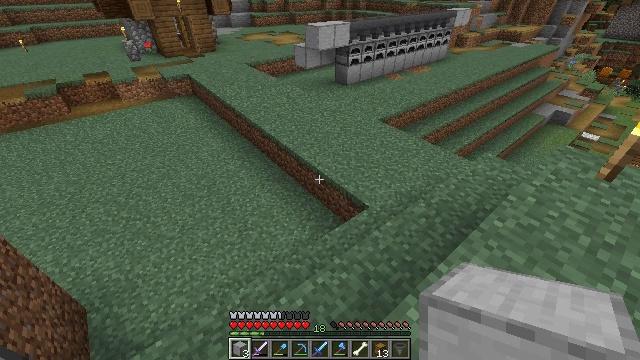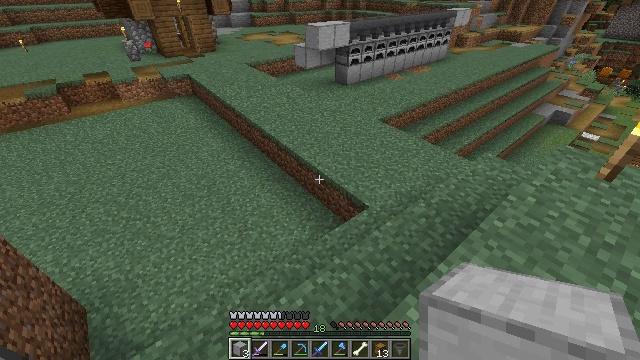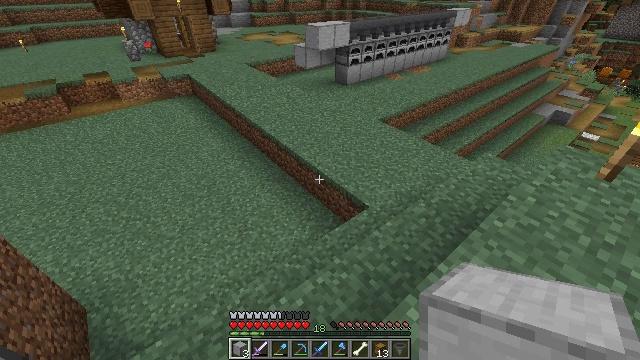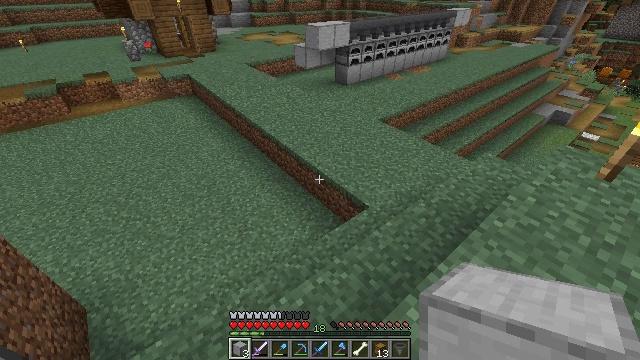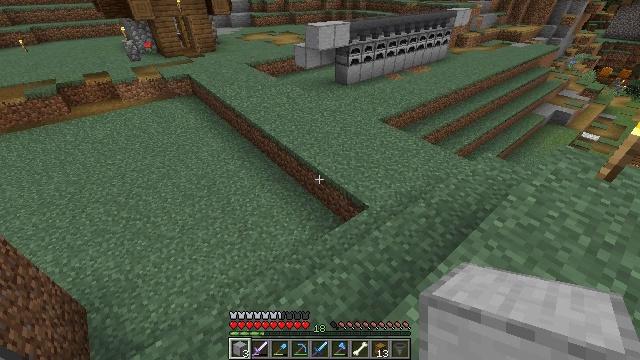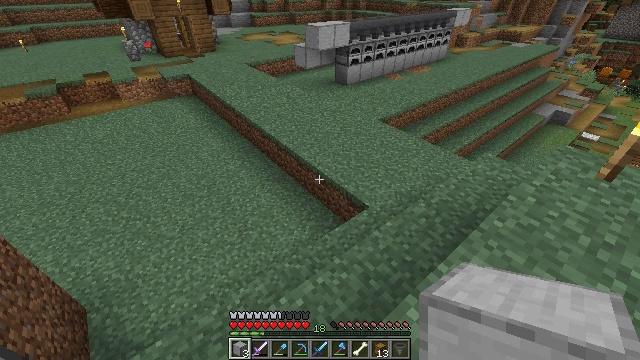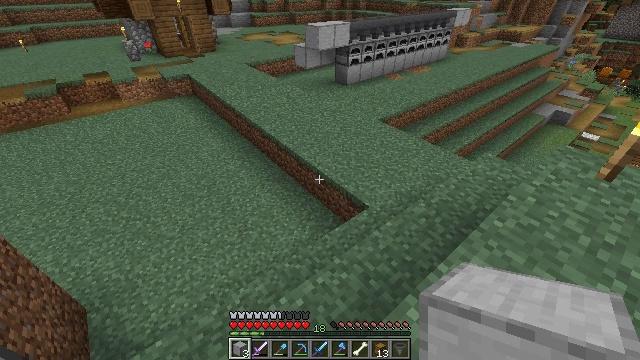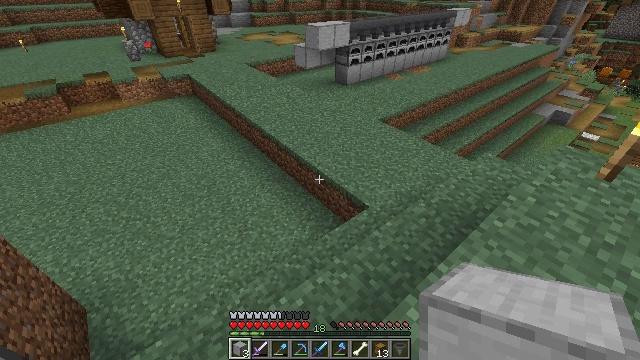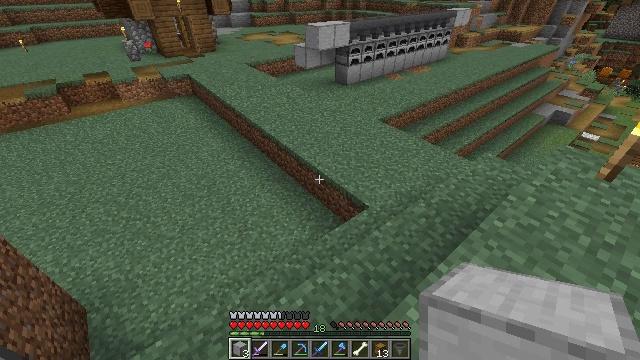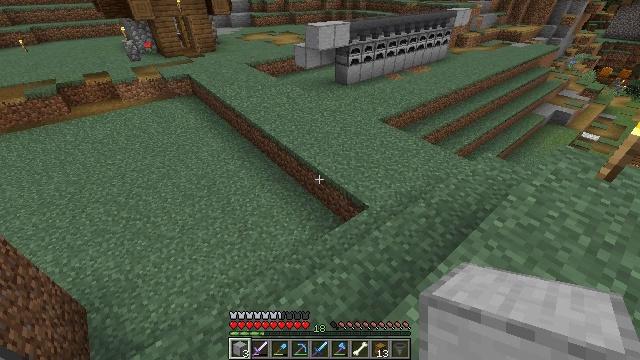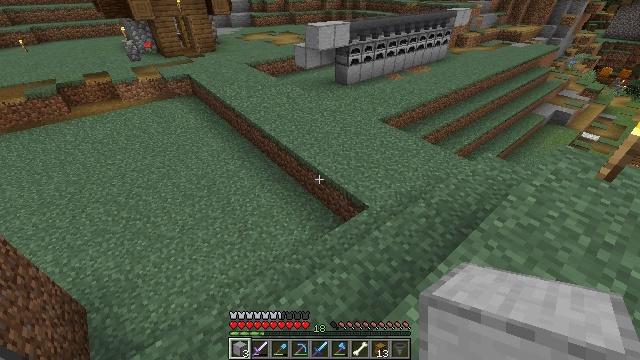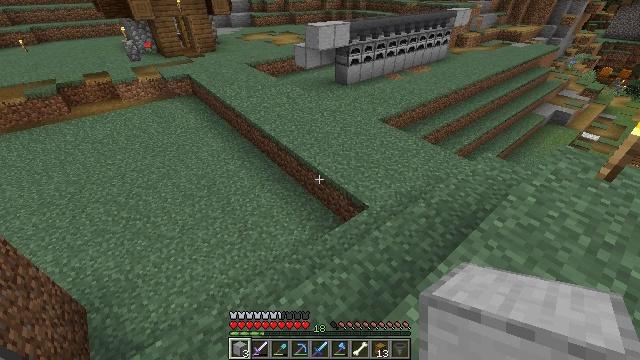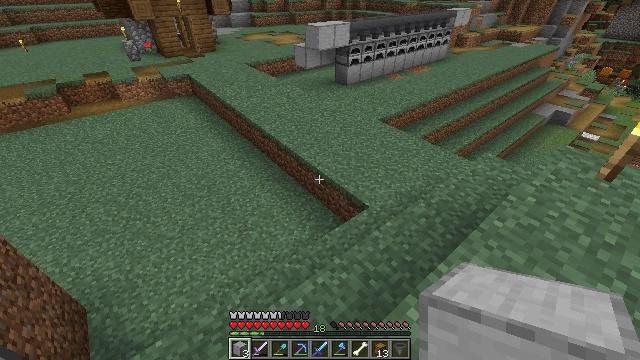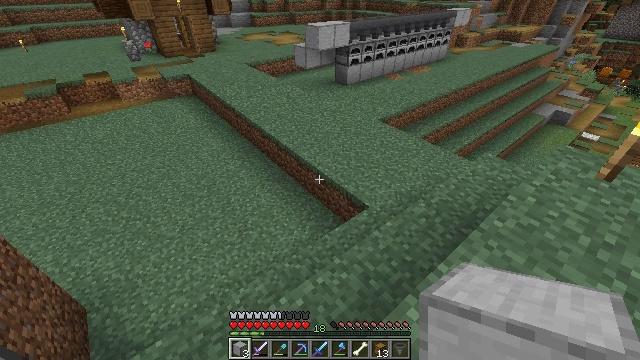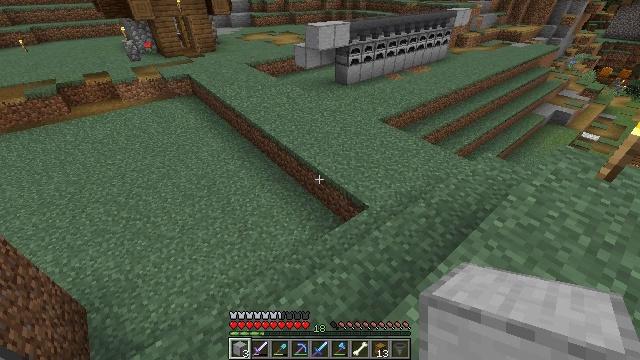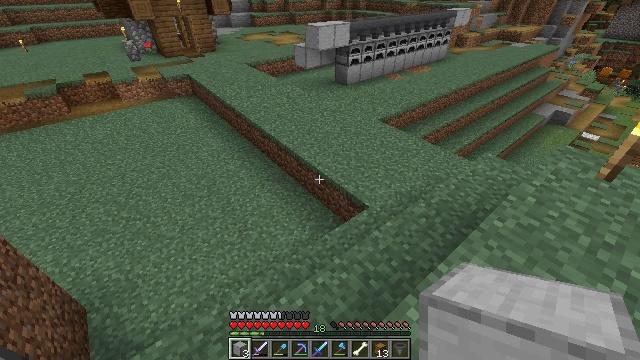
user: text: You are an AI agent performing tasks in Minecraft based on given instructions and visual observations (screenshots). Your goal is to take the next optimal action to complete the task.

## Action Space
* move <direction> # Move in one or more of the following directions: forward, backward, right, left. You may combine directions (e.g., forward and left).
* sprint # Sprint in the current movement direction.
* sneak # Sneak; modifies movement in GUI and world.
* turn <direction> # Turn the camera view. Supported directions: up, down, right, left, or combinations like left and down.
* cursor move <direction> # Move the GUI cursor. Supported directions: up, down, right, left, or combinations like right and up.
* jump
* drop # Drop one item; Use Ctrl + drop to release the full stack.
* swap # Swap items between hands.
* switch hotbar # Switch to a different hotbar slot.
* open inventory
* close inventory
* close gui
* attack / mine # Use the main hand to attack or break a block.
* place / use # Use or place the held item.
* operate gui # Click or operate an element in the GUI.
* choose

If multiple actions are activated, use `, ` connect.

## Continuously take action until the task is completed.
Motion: motion action
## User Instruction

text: Smelt stone into a smooth stone.
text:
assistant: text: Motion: no_op
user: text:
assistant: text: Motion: no_op
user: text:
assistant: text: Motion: no_op
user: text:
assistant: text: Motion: no_op
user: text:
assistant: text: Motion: no_op
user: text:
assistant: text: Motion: no_op
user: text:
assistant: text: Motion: no_op
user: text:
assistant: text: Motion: no_op
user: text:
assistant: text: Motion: no_op
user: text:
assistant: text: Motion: no_op
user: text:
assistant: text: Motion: no_op
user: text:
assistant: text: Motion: no_op
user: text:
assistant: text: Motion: no_op
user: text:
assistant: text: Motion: no_op
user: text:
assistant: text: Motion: no_op
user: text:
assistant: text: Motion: no_op
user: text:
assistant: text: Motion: no_op
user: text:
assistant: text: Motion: no_op
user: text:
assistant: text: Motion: no_op
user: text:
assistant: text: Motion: no_op
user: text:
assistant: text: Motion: no_op
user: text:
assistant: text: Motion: no_op
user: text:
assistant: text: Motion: no_op
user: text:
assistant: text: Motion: no_op
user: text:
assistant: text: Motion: no_op
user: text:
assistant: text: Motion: no_op
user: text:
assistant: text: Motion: no_op
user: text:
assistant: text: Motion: no_op
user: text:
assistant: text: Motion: no_op
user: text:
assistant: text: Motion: no_op